Question: Works fine in Chrome/Safari, but in FF and IE the very bottom black bar text (with copyright) the text is not aligned centrally for some reason.
<URL>
HTML:
'''
<div class="copyright">
Copyright &copy; 2011 Scirra.com. All rights reserved.
</div>
</body>
</html>
'''
CSS:
'''
.copyright
{
color: white;
text-align:center;
background-color: #000000;
font-size: 12px;
padding: 3px;
}
'''
Answer solves the alignment, but firefox only has the horizontal scroll bug:

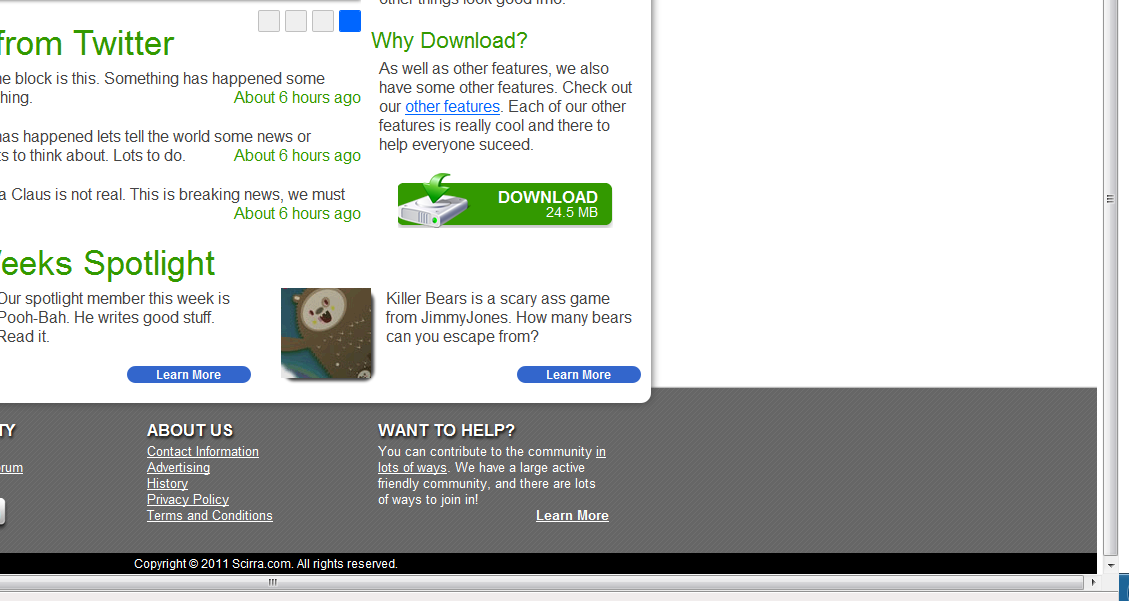
Answer: Add 'overflow: hidden;' to your '.footerWrapper' class. The -20px 'margin-bottom' is causing the shift, and setting its overflow to 'hidden' fixes it:

<URL>